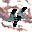
Label: 4